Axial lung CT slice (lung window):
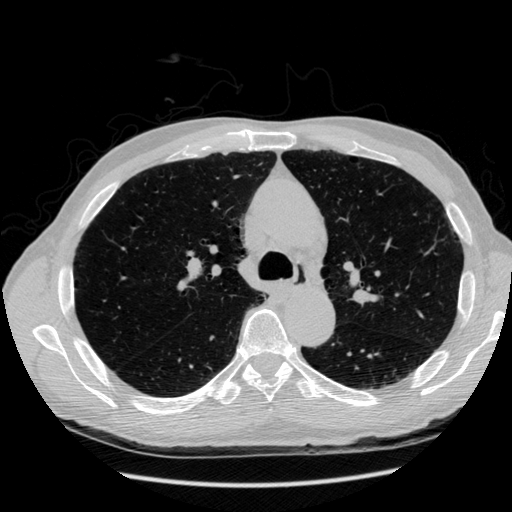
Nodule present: no